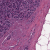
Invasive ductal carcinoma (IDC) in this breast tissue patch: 0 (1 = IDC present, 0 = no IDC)